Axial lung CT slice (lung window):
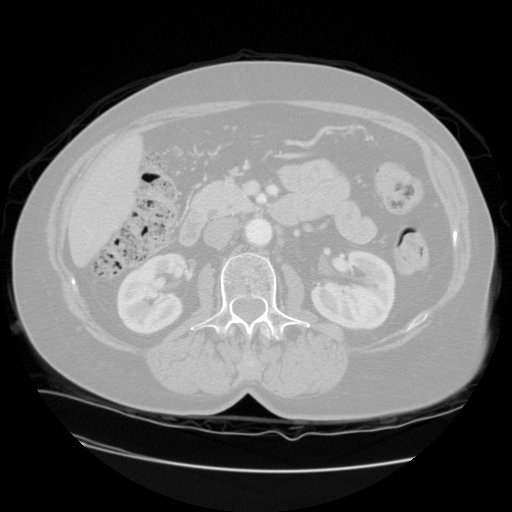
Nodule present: no